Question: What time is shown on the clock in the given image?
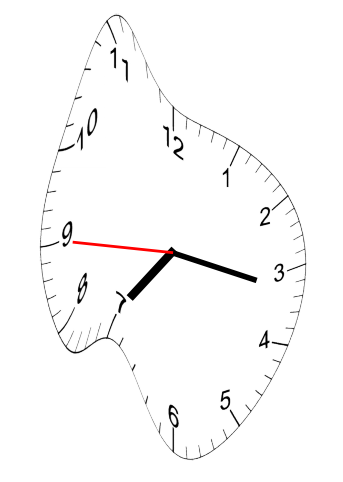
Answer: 07:16:45